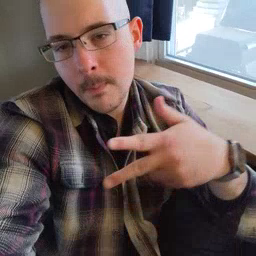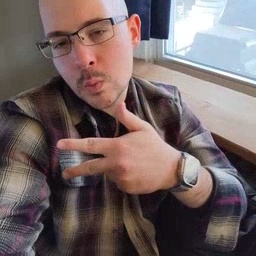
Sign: boat